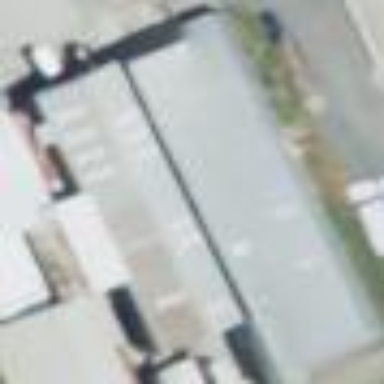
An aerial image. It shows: Warehouse building.